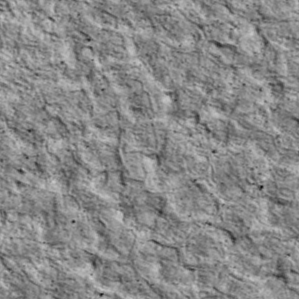
Label: non_frost